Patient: sex F, age 54
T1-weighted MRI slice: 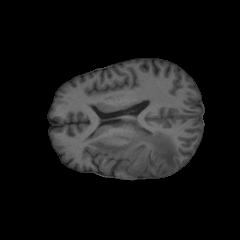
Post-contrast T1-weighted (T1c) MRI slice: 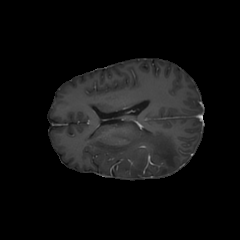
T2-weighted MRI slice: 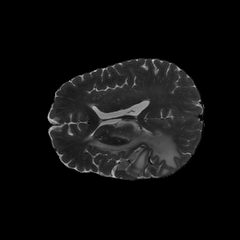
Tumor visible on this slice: yes
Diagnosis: Glioblastoma, IDH-wildtype
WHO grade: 4